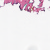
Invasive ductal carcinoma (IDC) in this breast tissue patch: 0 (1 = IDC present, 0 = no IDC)